【题型】填空题　【知识点】立体几何　【难度】easy
如图，在正方体 \(ABCD-A_1B_1C_1D_1\) 中，异面直线 \(A_1D\) 与 \(BD_1\) 所成的角为 \underline{\quad\quad}.

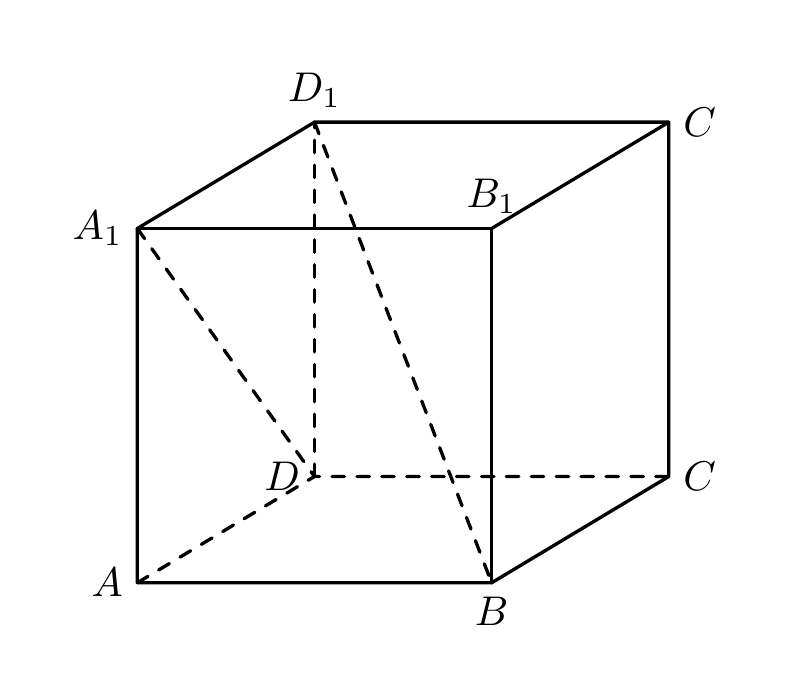
【解答】
6.\(90^\circ\)
【分析】根据正方体结构特征，利用线面垂直的性质、判定定理判断异面直线 \(A_1D\) 与 \(BD_1\) 的位置关系.
【详解】连接 \(AD_1\)，由正方体结构特征，有 \(AD_1 \perp A_1D\)，又 \(AB \perp\) 面 \(ADD_1A_1\)，\(A_1D \subset\) 面 \(ADD_1A_1\)，则 \(AB \perp A_1D\)，
由 \(AD_1 \cap AB = A\) 且都在面 \(ABD_1\)，则 \(A_1D \perp\) 面 \(ABD_1\)，\(BD_1 \subset\) 面 \(ABD_1\)，
故 \(A_1D \perp BD_1\)，即异面直线 \(A_1D\) 与 \(BD_1\) 所成的角为 \(90^\circ\).

故答案为：\(90^\circ\).

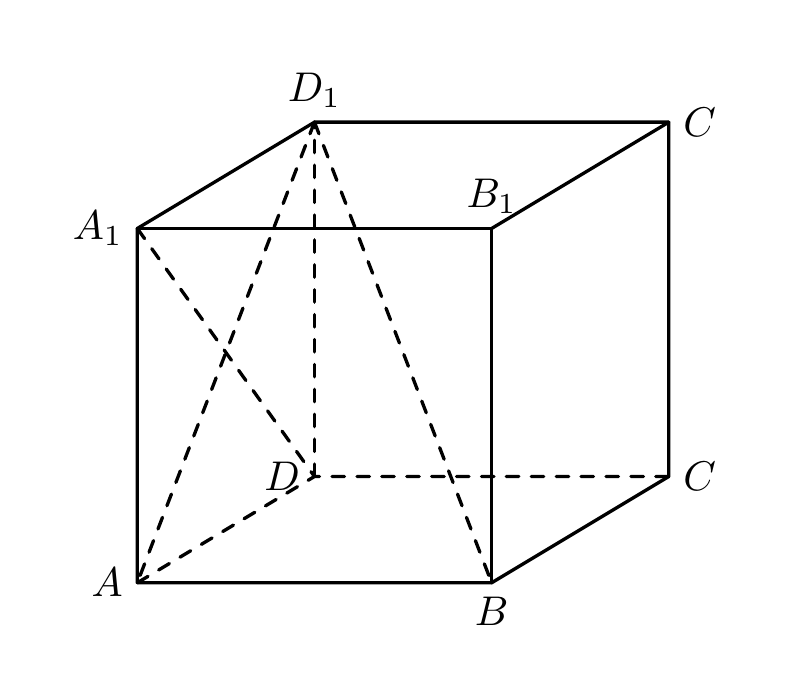